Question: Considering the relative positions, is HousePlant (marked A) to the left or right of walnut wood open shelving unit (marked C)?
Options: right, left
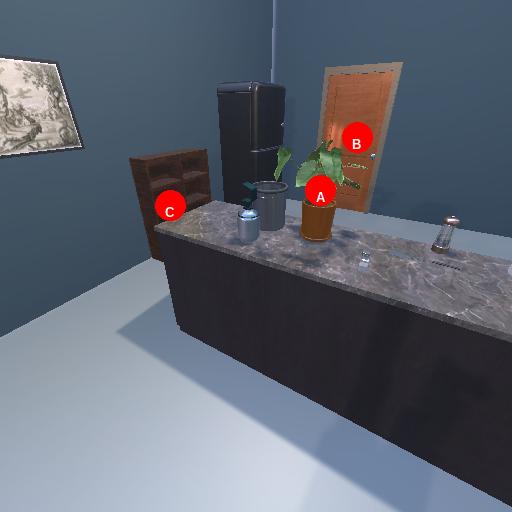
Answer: right